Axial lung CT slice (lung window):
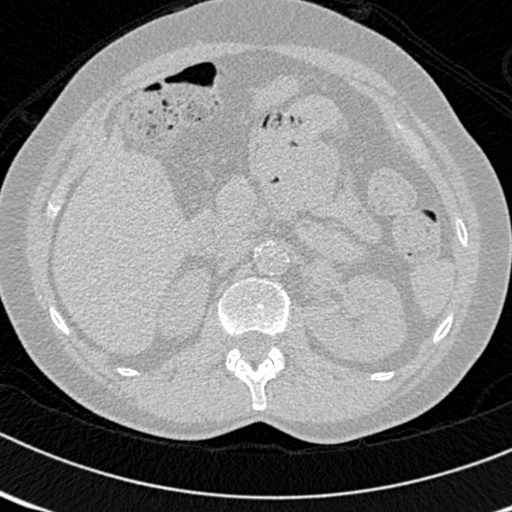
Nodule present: no